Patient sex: M
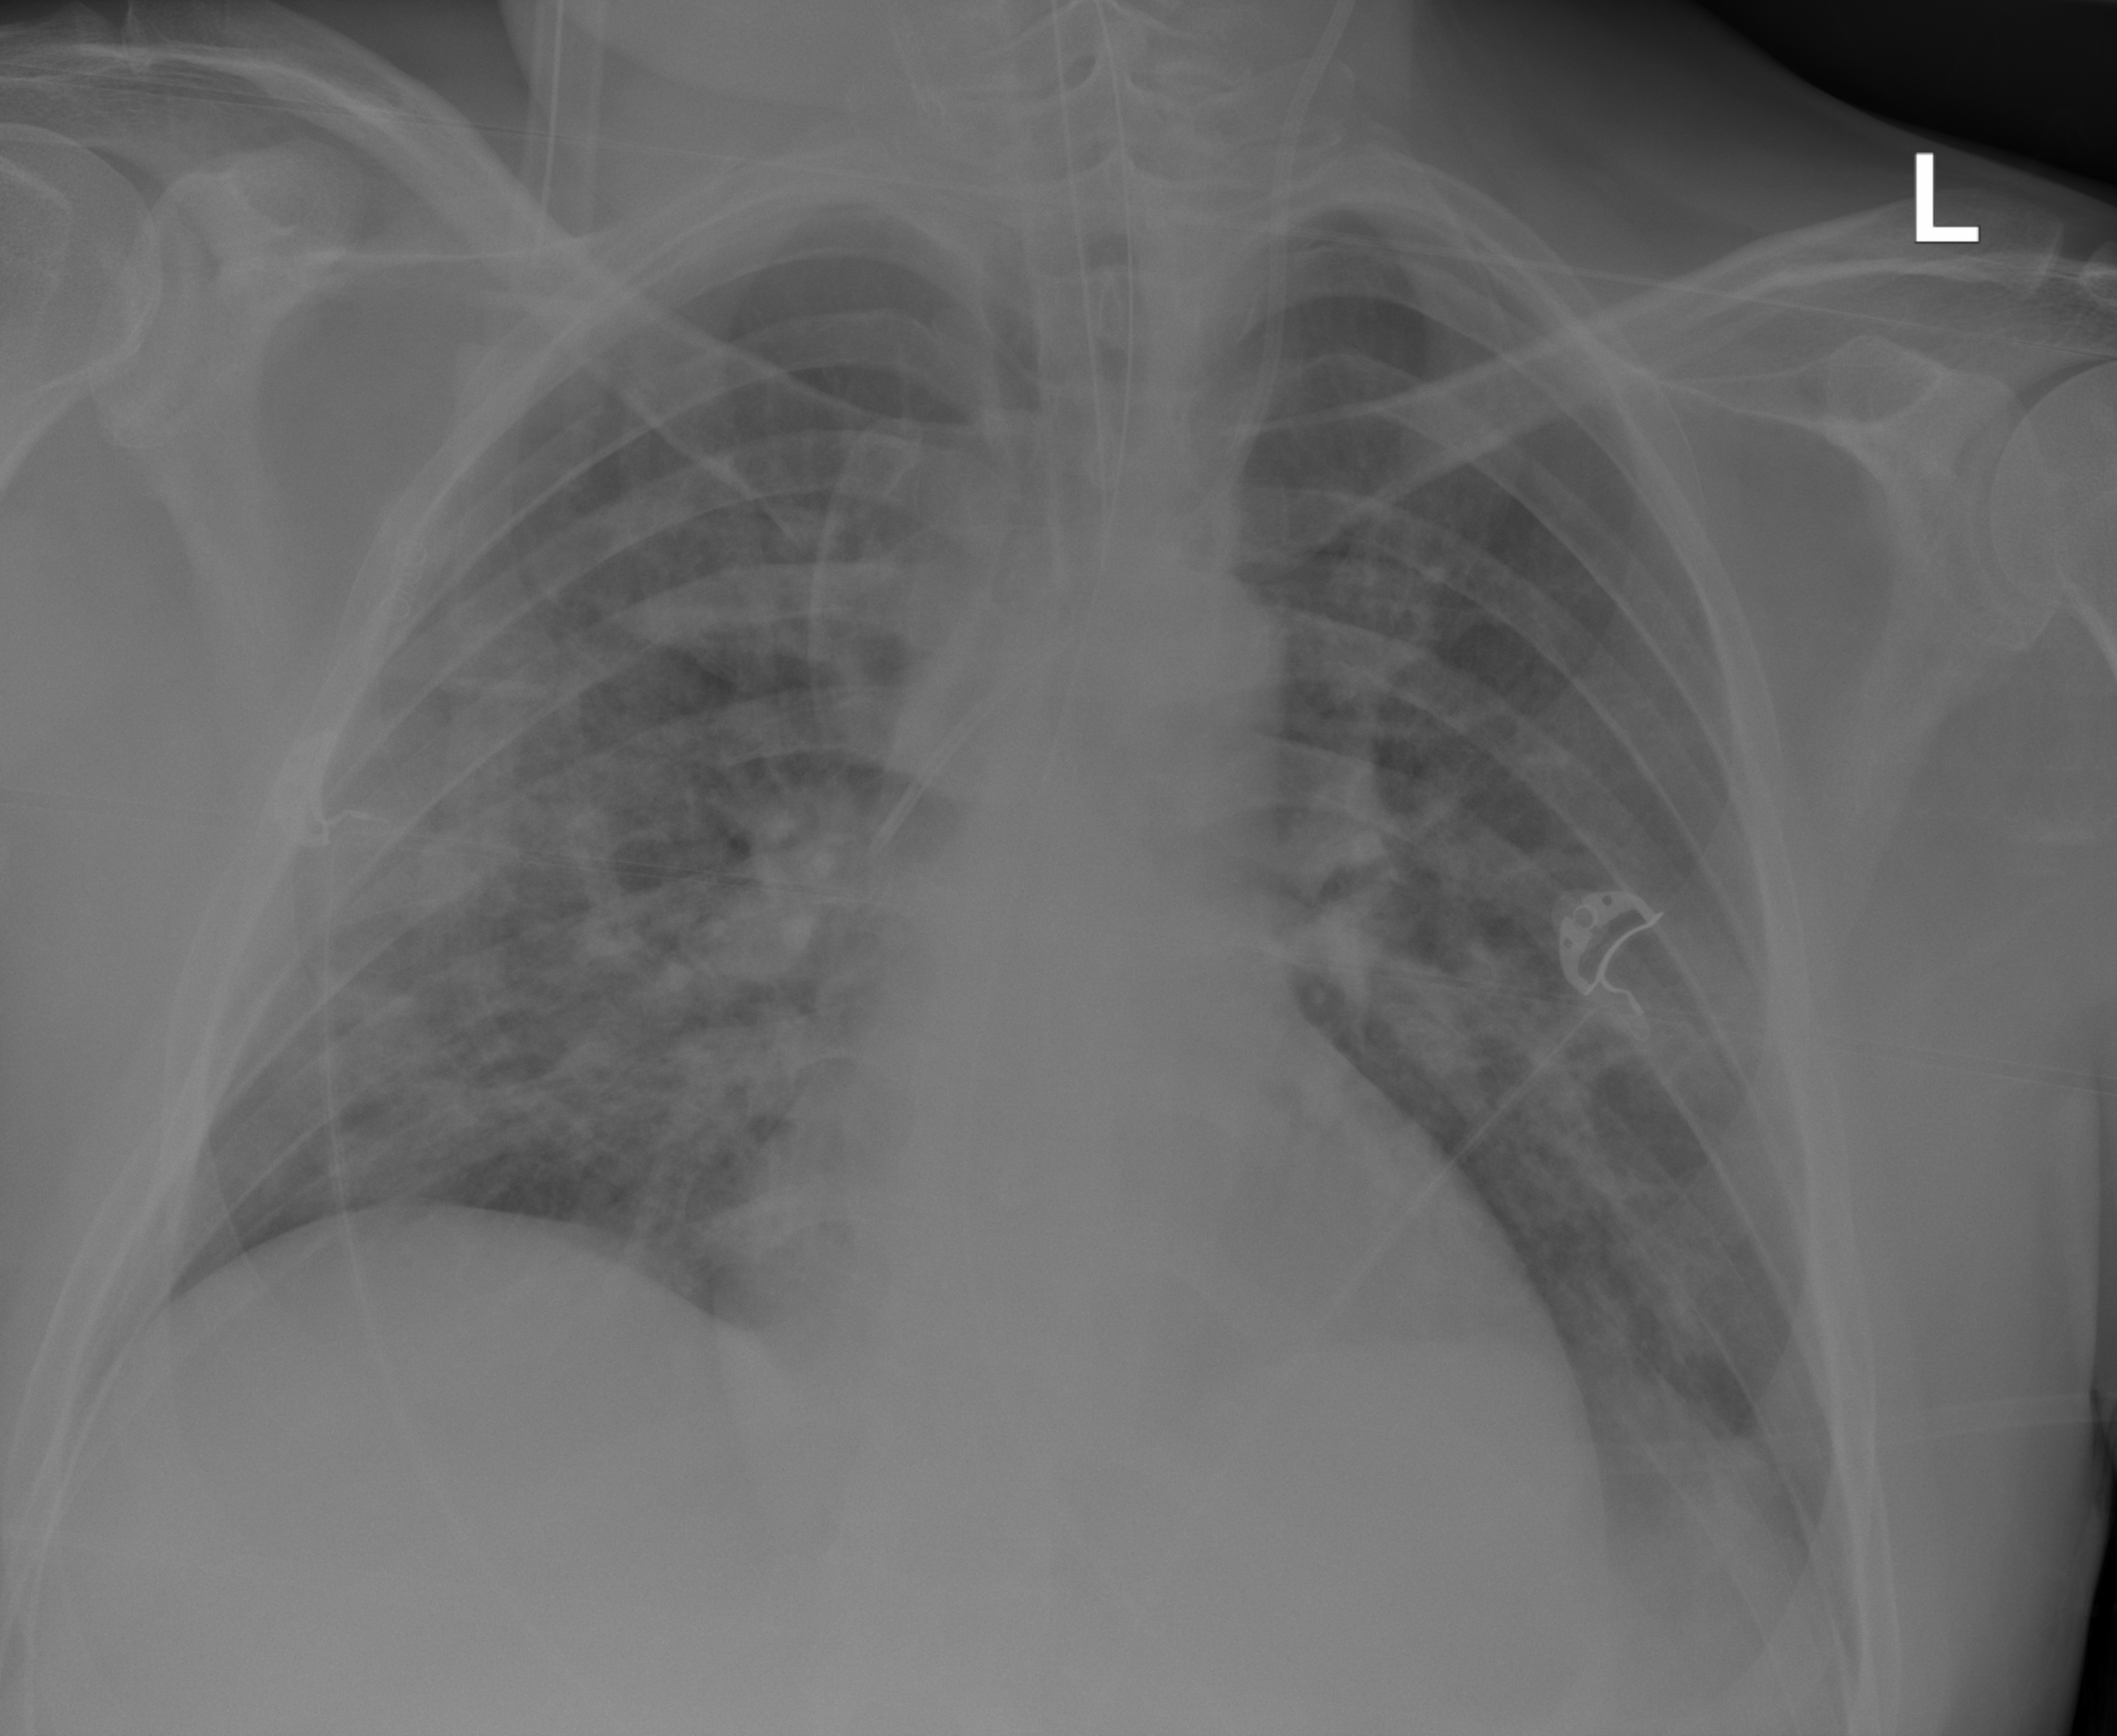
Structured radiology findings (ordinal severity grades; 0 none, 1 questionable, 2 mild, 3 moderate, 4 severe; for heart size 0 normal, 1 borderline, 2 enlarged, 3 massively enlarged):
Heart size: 1
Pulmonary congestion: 0
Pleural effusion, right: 0
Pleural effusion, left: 0
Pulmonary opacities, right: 3
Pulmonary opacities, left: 2
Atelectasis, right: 0
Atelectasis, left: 0